Interaction volume radius: 10 \u00c5
Interaction volume height: 40 \u00c5
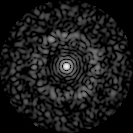
Disorder parameter: 0.8413